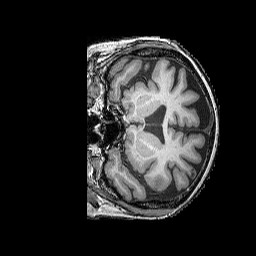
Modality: T1w
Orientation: coronal
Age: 68
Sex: female
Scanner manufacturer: siemens
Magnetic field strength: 3 T
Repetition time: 2.25 s
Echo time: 0.00415 s